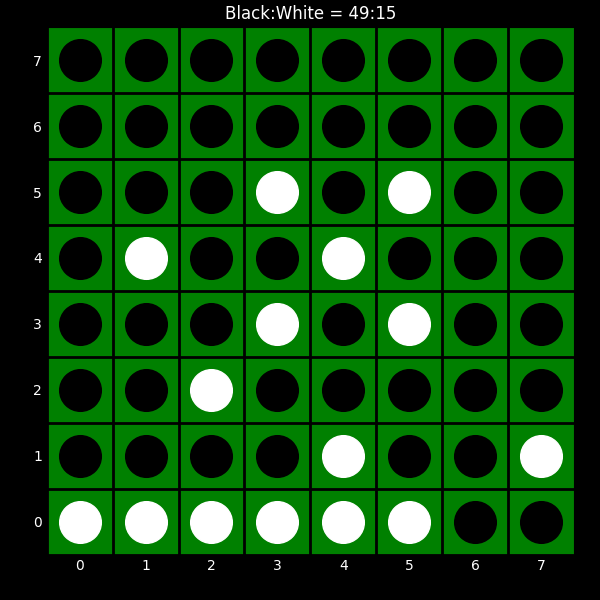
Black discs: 49
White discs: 15